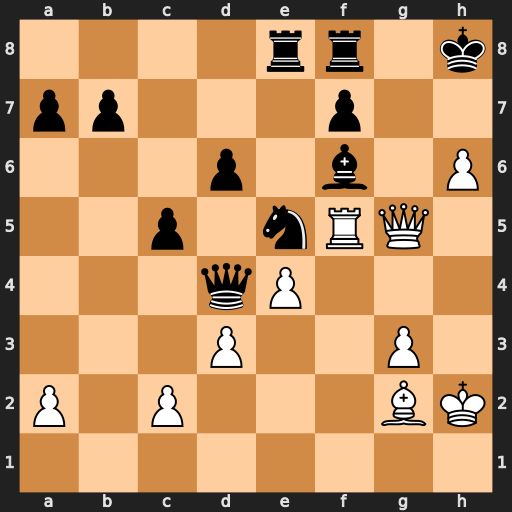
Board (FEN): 4rr1k/pp3p2/3p1b1P/2p1nRQ1/3qP3/3P2P1/P1P3BK/8
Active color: w
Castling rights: -
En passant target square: -
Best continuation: Qxf6+ Kh7 Qg7#